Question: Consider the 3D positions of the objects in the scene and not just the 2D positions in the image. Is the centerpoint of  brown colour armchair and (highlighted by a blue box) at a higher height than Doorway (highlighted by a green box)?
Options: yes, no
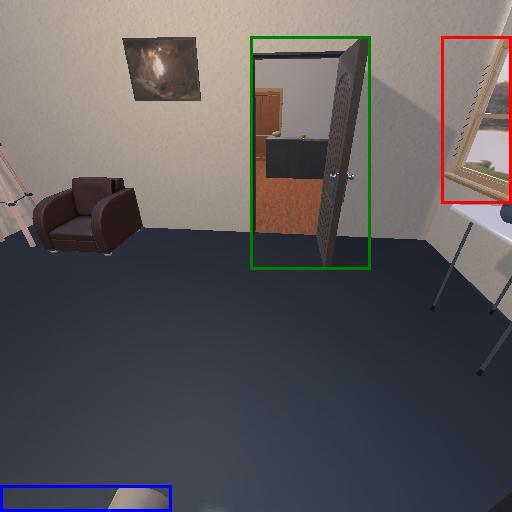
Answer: yes